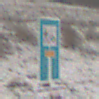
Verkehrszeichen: SackgasseRadverkehrFussgaengerDurchlaessig
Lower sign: HinweisGeaenderteVorfahrtVerkehrsfuehrungVerkehrsregelung3
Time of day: Midday
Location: Outdoor (Nature)
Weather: Overcast
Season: Winter
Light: Natural